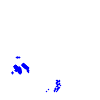
Particle: proton